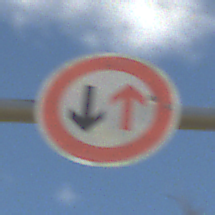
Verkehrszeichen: VorrangDesGegenverkehrs
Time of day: MorningAfternoon
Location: Outdoor (Nature)
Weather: PartlyCloudy
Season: NotSpecified
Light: Natural